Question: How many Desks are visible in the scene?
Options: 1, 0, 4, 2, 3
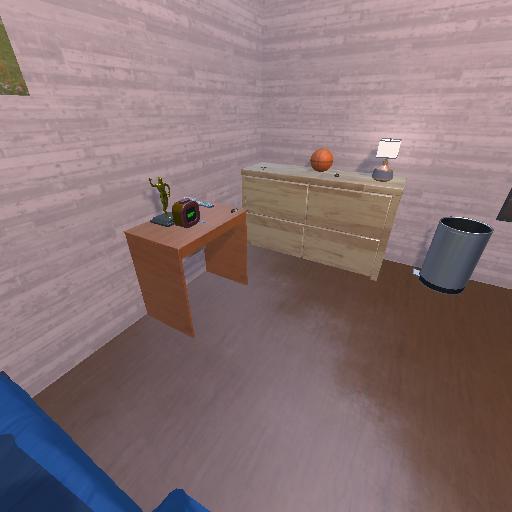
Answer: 1